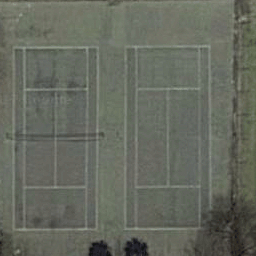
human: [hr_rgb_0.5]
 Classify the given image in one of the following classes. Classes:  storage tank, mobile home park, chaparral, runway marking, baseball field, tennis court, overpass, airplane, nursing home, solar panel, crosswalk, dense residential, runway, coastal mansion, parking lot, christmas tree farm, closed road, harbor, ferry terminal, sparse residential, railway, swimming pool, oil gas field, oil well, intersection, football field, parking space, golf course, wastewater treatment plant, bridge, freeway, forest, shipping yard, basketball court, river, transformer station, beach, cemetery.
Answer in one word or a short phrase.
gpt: tennis court